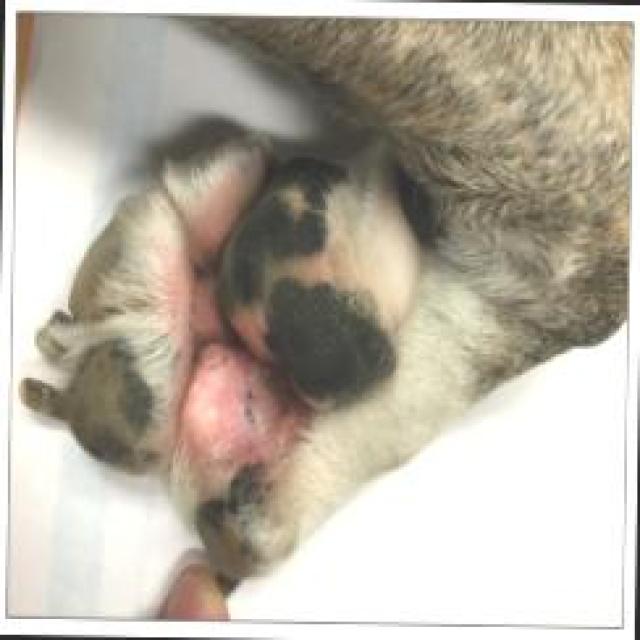
Canine hypersensitivity reaction — allergic skin response with urticaria, erythema, pruritus, and angioedema. May be food, environmental, or flea allergy related.